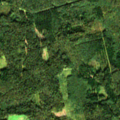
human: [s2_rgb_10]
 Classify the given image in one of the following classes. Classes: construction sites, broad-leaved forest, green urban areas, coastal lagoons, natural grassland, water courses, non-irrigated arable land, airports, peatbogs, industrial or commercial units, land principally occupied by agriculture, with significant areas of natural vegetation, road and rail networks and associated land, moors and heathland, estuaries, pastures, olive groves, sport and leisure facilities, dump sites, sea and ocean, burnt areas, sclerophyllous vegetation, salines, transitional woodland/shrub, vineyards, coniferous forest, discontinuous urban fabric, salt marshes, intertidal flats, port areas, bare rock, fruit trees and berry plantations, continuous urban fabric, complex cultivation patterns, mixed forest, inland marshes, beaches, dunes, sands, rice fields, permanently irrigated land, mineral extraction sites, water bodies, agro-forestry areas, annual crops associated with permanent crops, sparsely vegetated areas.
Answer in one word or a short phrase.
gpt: complex cultivation patterns, coniferous forest, mixed forest, transitional woodland/shrub